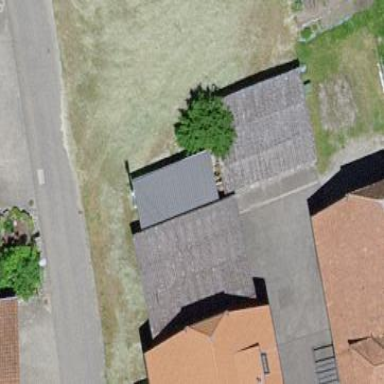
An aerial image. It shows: Rural barn.